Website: ulta-beauty
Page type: delivery-shipping
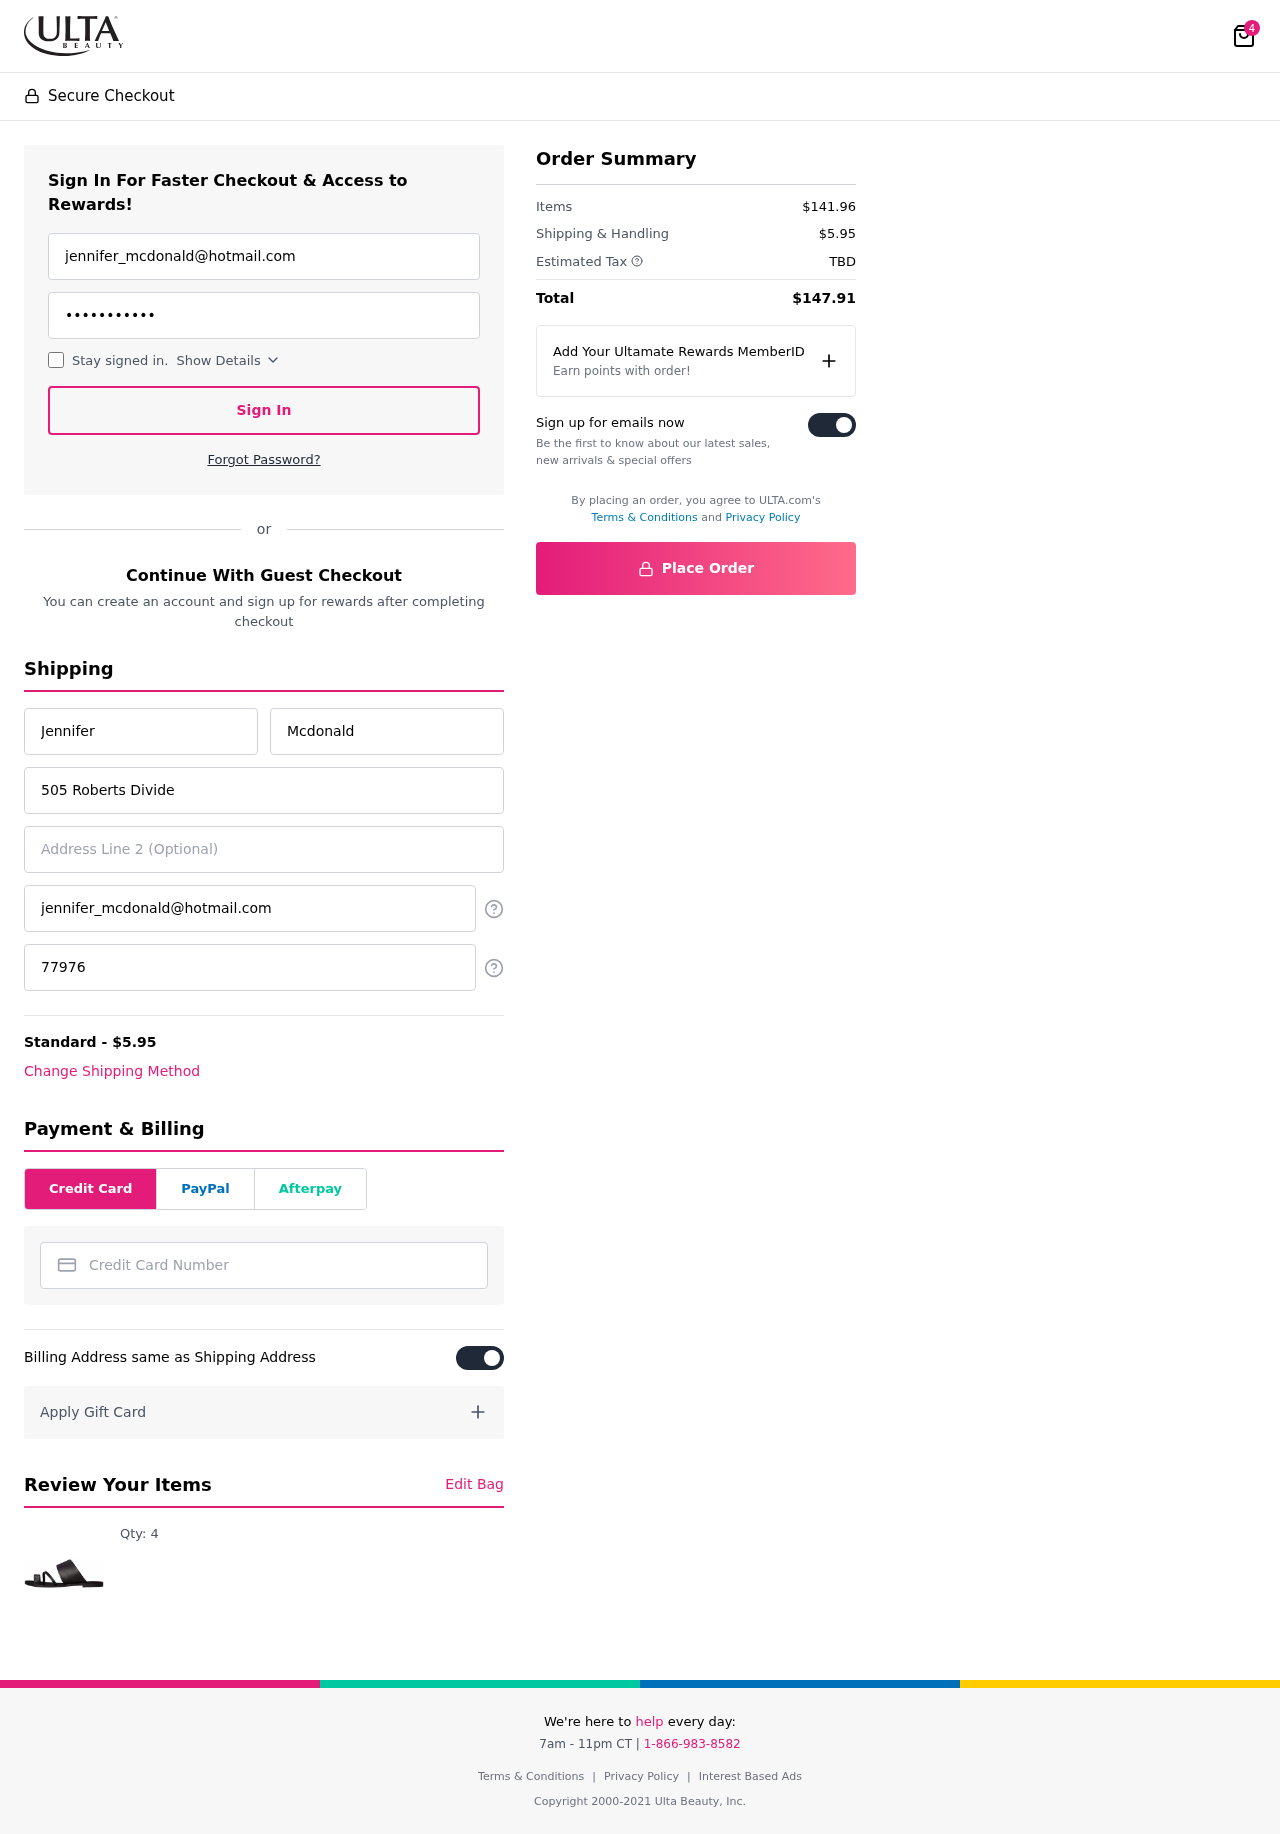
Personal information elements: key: PII_CARD_NUMBER
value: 2708 4889 8477 9932
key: PII_EMAIL
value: jennifer_mcdonald@hotmail.com
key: PII_EMAIL2
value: jennifer_mcdonald@hotmail.com
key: PII_FIRSTNAME
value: Jennifer
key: PII_LASTNAME
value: Mcdonald
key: PII_PHONE
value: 7797618192
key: PII_STREET
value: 505 Roberts Divide
Product elements: key: PRODUCT1_QUANTITY
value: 4
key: PRODUCT1
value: Qty: 4
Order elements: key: ORDER_NUM_ITEMS
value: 4
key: ORDER_SHIPPING_COST
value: $5.95
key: ORDER_SUBTOTAL
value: $141.96
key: ORDER_TAX
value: TBD
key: ORDER_TOTAL
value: $147.91